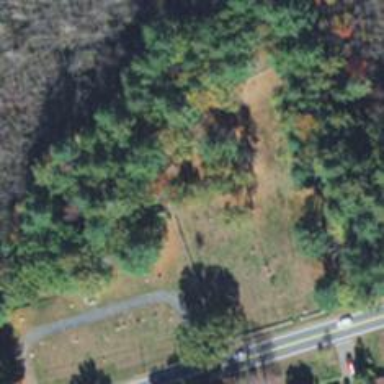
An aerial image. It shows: Park that is also used as cemetery and grave yard. It holds historical significance as cemetery.